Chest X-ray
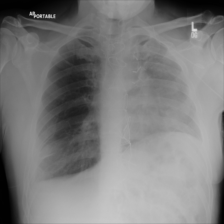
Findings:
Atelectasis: negative
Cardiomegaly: negative
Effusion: negative
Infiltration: negative
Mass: negative
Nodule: negative
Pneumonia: negative
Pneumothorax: negative
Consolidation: negative
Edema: negative
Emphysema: negative
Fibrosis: negative
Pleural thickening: negative
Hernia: negative